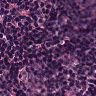
Metastatic tissue present: no